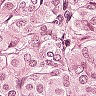
Metastatic tissue present: yes